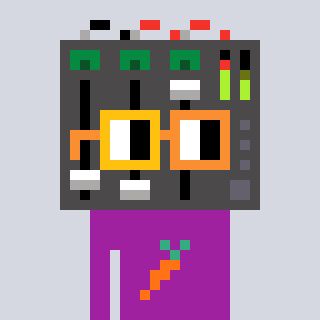
a pixel art character with square yellow and orange glasses, a mixer-shaped head and a magenta-colored body on a cool background